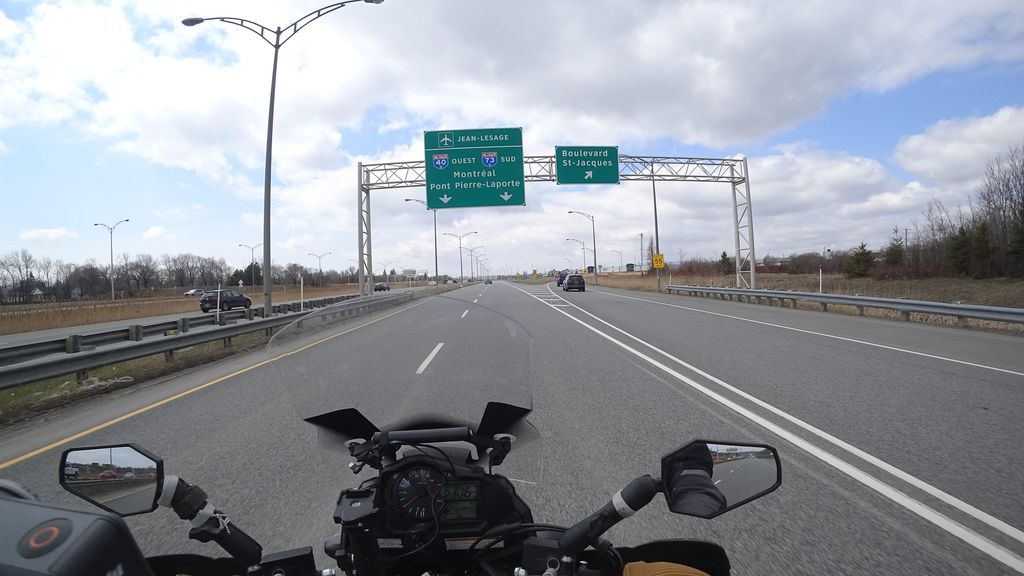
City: quebec_city